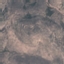
Land use / land cover class: HerbaceousVegetation